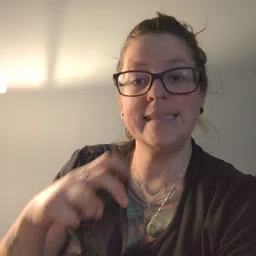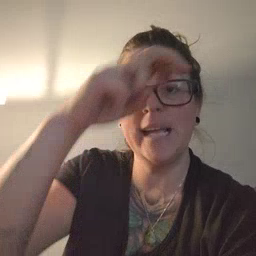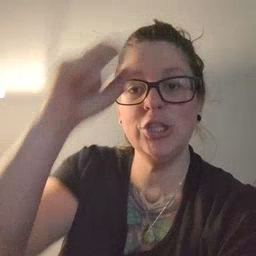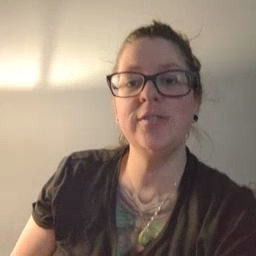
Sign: stairs